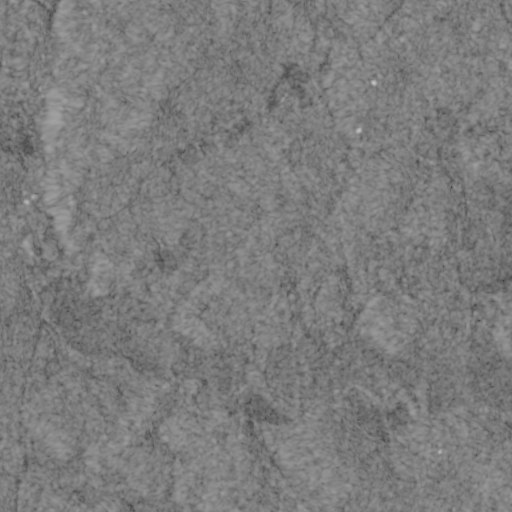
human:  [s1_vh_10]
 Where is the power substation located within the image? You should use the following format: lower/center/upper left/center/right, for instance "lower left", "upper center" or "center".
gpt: The power substation is located in the upper center of the image.
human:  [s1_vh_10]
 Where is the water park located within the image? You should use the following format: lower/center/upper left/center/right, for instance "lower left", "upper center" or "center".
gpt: The water park is located in the upper left of the image.
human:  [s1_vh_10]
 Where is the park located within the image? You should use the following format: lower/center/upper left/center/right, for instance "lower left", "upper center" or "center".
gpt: There is no park in the image.

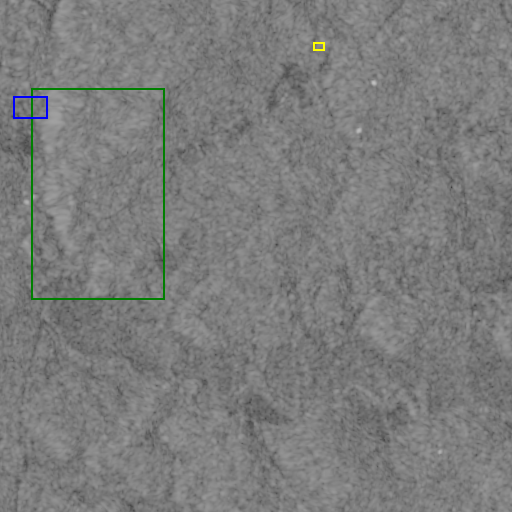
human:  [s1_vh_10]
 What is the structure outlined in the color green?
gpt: The structure outlined in green is a park.
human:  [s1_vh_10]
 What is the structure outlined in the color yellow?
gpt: The structure outlined in yellow is a power substation.
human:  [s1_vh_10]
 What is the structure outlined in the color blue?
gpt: The structure outlined in blue is a water park.
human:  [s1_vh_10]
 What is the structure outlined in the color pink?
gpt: There is no pink outline.